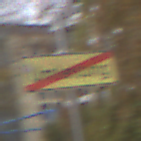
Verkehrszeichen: EndeDerUmleitungsankuendigung
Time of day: MorningAfternoon
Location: Outdoor (Nature)
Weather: Overcast
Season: Autumn
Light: Natural